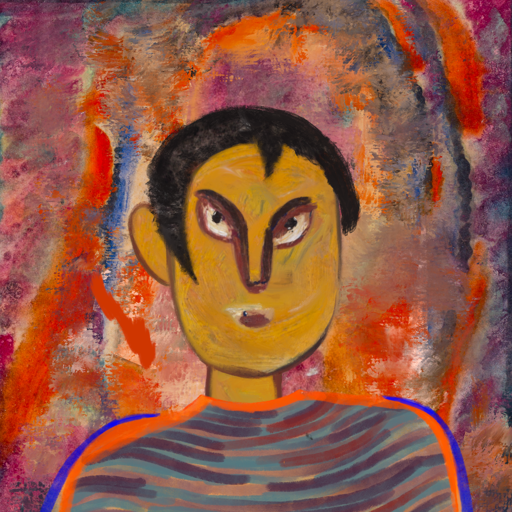
Background: Experience, Head And Neck Front: After_Raid, Face Front: After_Raid, Bust: Experience, Hair Front: Roy_Bahadur, Head Accessory: Blank, Second Necklace: Blank, Necklace: Blank, Baby: Blank